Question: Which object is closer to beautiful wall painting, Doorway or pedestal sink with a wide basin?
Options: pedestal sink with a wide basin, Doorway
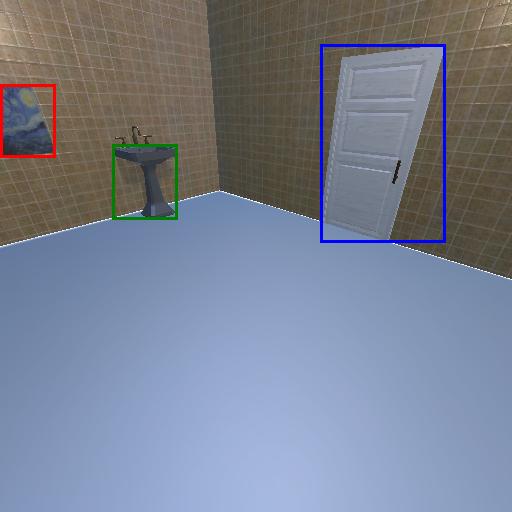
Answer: pedestal sink with a wide basin